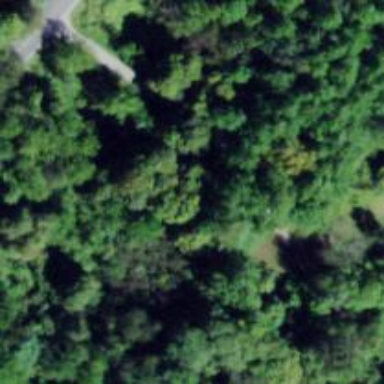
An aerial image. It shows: Trail footway.